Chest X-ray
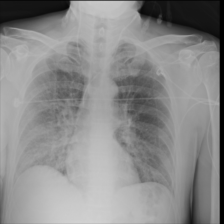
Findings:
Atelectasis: negative
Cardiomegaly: negative
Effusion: negative
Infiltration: positive
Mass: negative
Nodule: negative
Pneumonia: negative
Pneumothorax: negative
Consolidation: negative
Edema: negative
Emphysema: negative
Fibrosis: negative
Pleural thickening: negative
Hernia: negative